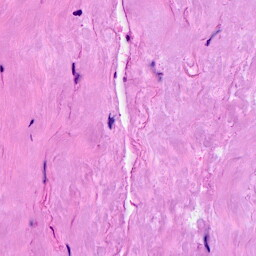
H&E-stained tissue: Breast